Question: I started using the <URL>, so I'm testing just using the GD PHP image functions.
My aim is ultimately to resize images, but here's my test code with no resizing taking place:
'''
$srcImage = "path/to/image.jpg";
list($width, $height) = getimagesize($srcImage);
$image_p = imagecreatetruecolor($width, $height);
$image = imagecreatefromjpeg($srcImage);
imagecopyresampled($image_p, $image, 0, 0, 0, 0, $width, $height, $width, $height);
imagejpg($image_p, "path/to/image_resized.jpg", 100);
'''
This works, but outputs a lower quality more washed out version of the original image.
Here is an example next to the original split down the center:

This happens when I do perform a resize also, but I want to maintain the same colours/quality of the original image.
Has anyone got any ideas as to how I can achieve this? Is there perhaps a setting in my php.ini that I am missing or something? I also tried using imagepng() but with much the same results.
I'm using PHP Version 5.3.29, here is my GD info from phpinfo():
'''
GD Support : enabled
GD Version : bundled (2.1.0 compatible)
FreeType Support : enabled
FreeType Linkage : with freetype
FreeType Version : 2.3.11
T1Lib Support : enabled
GIF Read Support : enabled
GIF Create Support: enabled
JPEG Support : enabled
libJPEG Version : 6b
PNG Support : enabled
libPNG Version : 1.2.49
WBMP Support : enabled
XPM Support : enabled
libXpm Version : 30411
XBM Support : enabled
'''
Thanks!
At 's request, here is the <URL>.
- as per the squeamish ossifrage's answer marked correct below, I took the following steps to solve the issue:
Installed exiftool on the server
Generated the following command with PHP:
'''
exiftool -TagsFromFile "/var/www/vhosts/path/to/image/the file name.jpg" -icc_profile "/var/www/vhosts/path/to/image-processed/the file name.jpg"
'''
Ran the command with PHP's exec() method:
'''
$arrOutput = array();
$return_var = "";
$directOutput = exec($exiftoolCommand, $arrOutput, $return_var);
'''
Worked like a charm!
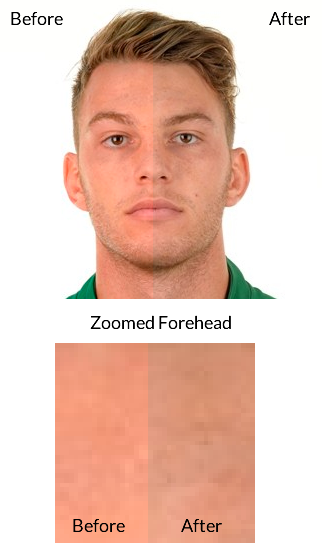
Answer: The original image contains an ICC colour profile. GD doesn't know anything about colour profiles, so this information is missing from the converted file. To fix this problem, you basically have two options:
1. Save the original file without a colour profile, or
2. Copy the colour profile from the original file to the converted file.
I'd go with option 1 if you're planning to publish this file on the web, as colour profiles and other EXIF information use up bandwidth for no good reason.
Alternatively, you can use a free tool like 'exiftool' to copy the colour profile from one file to the other. This should work on the command line:
'''
exiftool -TagsFromFile so_original.jpg -icc_profile so_converted.jpg
'''